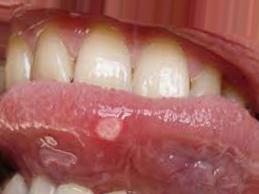
Condition: Mouth Ulcer